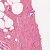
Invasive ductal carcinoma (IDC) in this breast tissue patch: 0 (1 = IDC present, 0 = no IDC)